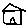
Label: house